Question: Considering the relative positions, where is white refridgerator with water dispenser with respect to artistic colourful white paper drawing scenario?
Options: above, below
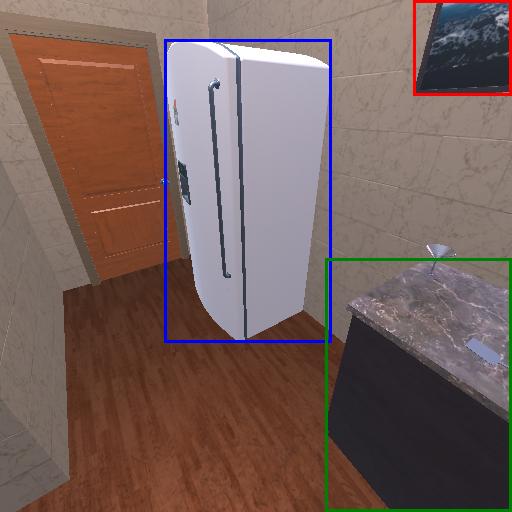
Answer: above